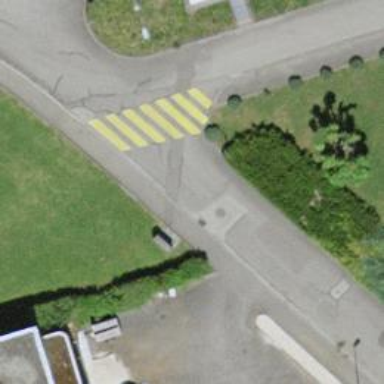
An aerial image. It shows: Zebra crossing on the road.